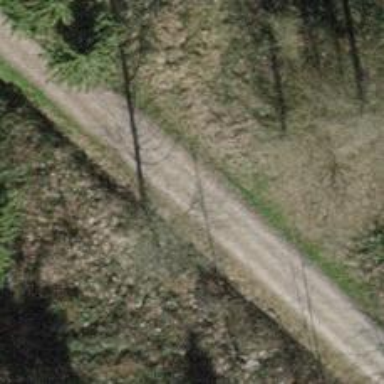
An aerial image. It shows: Track with compacted grade 2 surface.